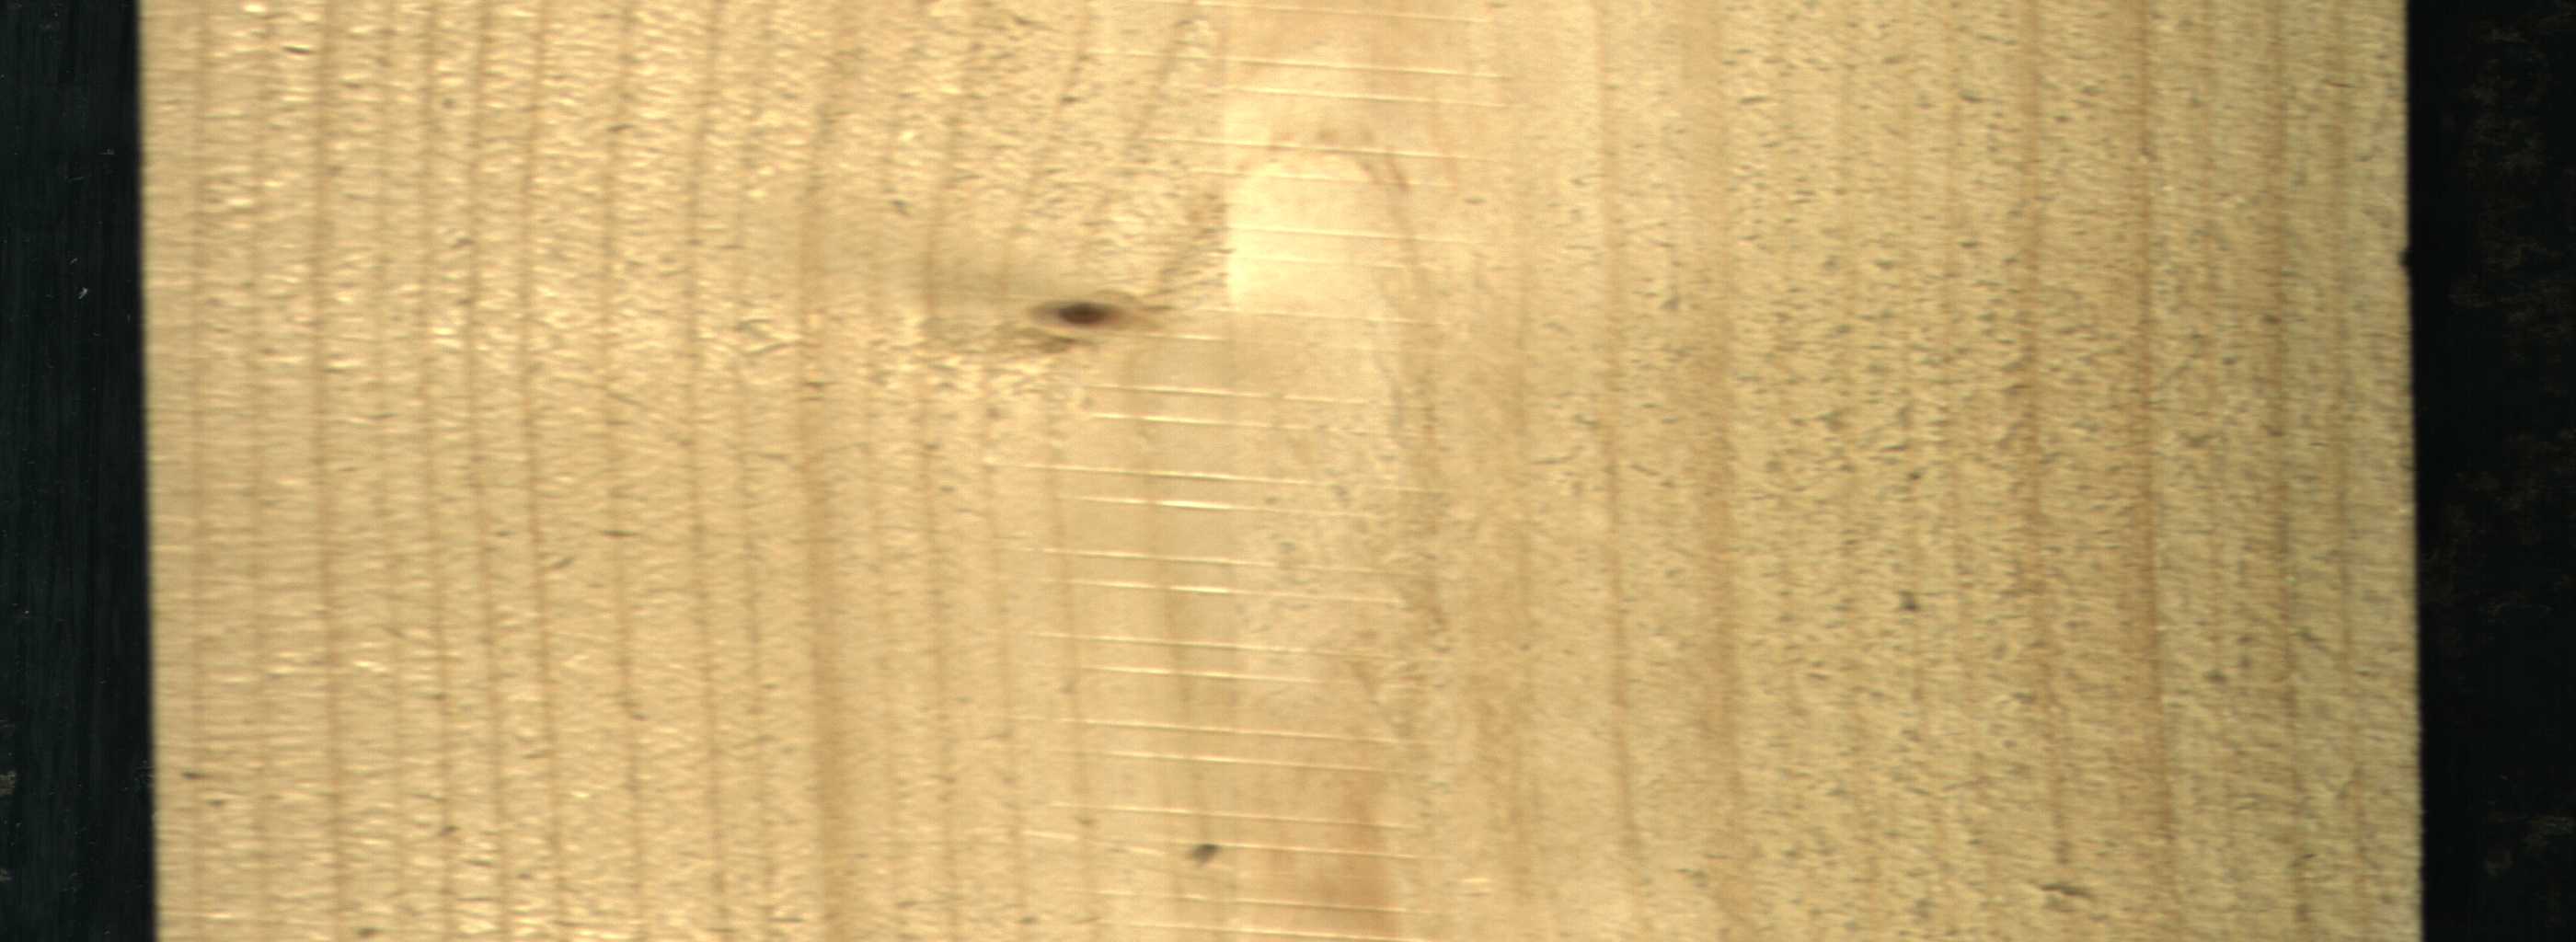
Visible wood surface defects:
Live_Knot